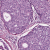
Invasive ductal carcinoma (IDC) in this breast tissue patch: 0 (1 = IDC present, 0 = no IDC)